Interaction volume radius: 5 \u00c5
Interaction volume height: 30 \u00c5
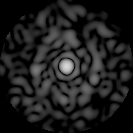
Disorder parameter: 0.888